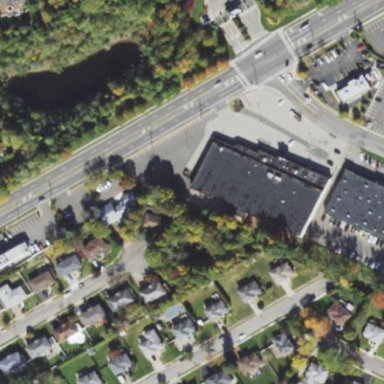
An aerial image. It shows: Commercial building with bowling alley on leisure land.